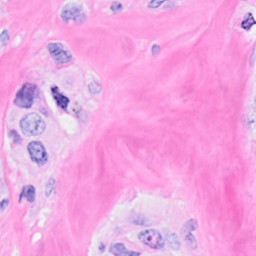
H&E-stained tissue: Breast